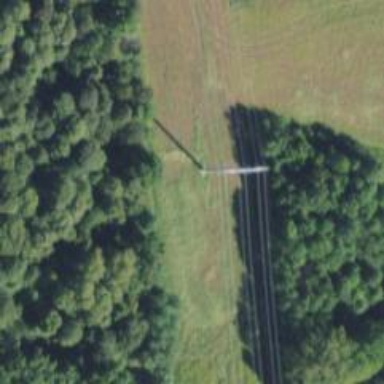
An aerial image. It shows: Power tower.